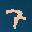
Label: 7